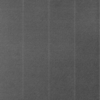
Label: dusty